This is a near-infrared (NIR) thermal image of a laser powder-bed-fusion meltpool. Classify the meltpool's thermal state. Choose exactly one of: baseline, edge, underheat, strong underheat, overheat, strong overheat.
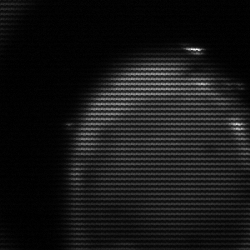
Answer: edge